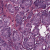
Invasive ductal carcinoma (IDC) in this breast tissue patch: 1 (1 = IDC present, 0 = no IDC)